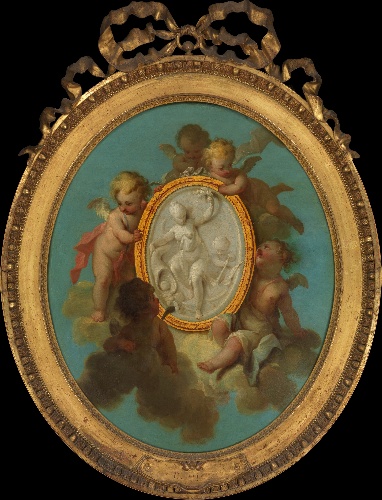
Title: Putti with a Medallion
Artist: Charles Dominique Joseph Eisen
Artist bio: French, Valenciennes 1720–1778 Brussels
Object type: Painting
Classification: Paintings
Medium: Oil on wood
Dimensions: Oval, 25 3/8 x 21 1/4 in. (64.5 x 54 cm)
Department: European Paintings
Credit line: Gift of J. Pierpont Morgan, 1906
Accession year: 1907
Repository: Metropolitan Museum of Art, New York, NY
Tags: Medallions|Putti